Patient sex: M
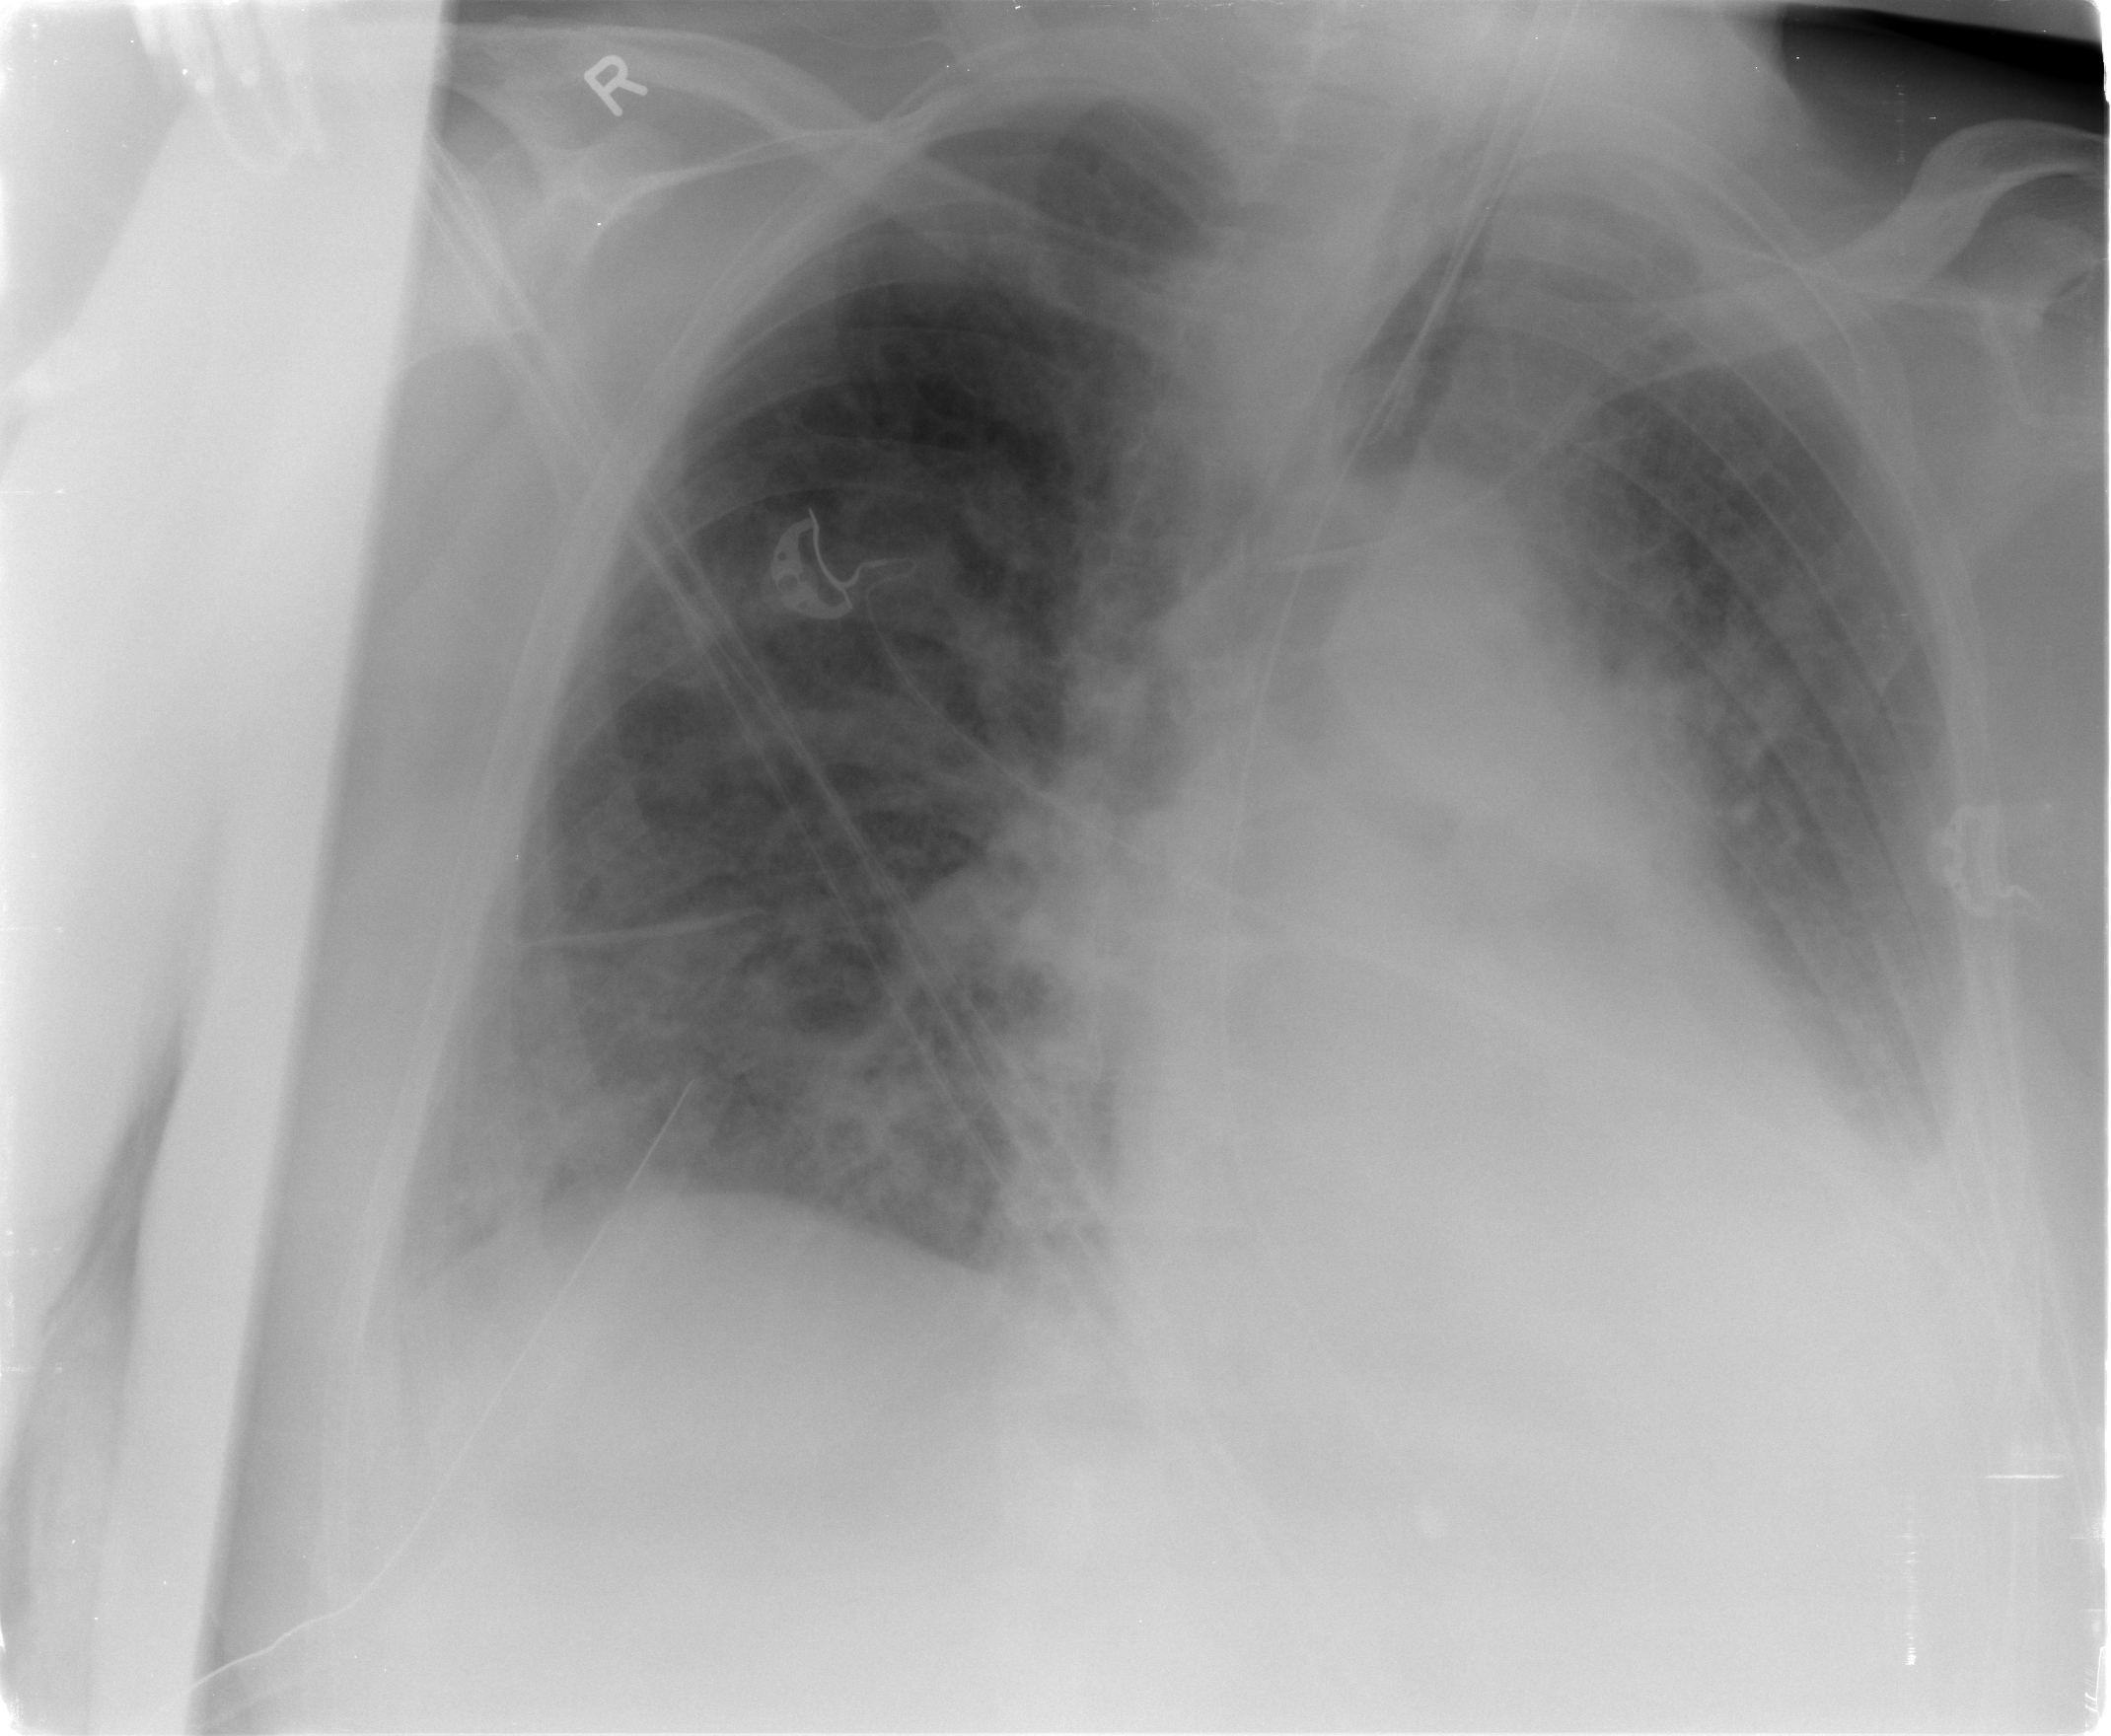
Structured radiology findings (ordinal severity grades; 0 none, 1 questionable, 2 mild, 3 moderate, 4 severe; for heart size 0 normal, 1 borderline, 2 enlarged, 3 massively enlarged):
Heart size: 1
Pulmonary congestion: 3
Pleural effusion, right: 1
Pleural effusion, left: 2
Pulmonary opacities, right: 3
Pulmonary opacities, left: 3
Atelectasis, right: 2
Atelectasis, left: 2